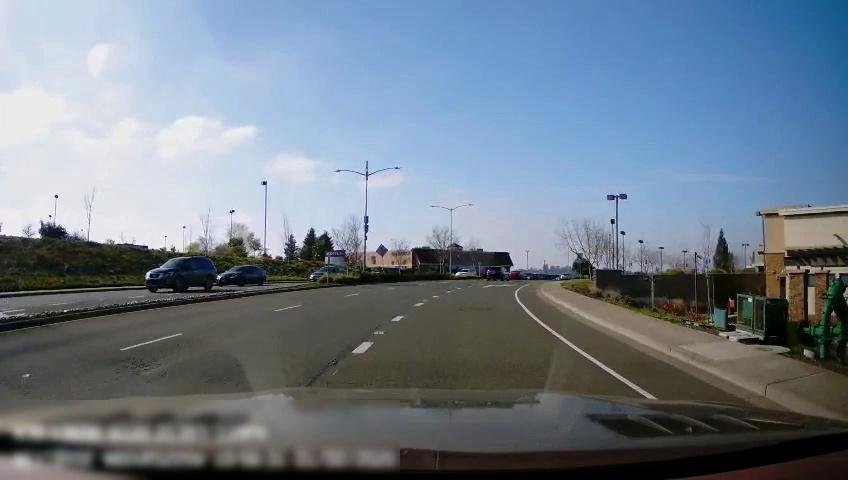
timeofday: Day
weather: Sunny
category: Drivable Space
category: Drivable Space
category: Vehicles | SUV
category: Vehicles | Car
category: Vehicles | SUV
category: Vehicles | SUV
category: Vehicles | Car
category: Vehicles | Car
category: Vehicles | Car
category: Lanes | Current Lane
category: Lanes | Alternate Lane
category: Lanes | Current Lane
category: Lanes | Opposite Lane